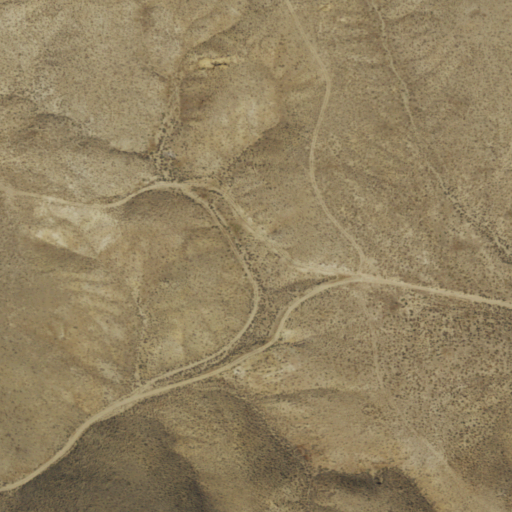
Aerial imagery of gap in Nevada named Geiger Gap containing only shrub